Question: I have a contact form that I would like all elements to be floated to the left and aligned vertically, with the exception of the "message" box and submit button which should be floated and aligned on the right.
Currently, all fields seem to be flowing horizontally. How can I remedy?
<URL>
'''
<div id="contact">
<div id="contact-form" class="clearfix">
<h2><img src="img/chat.png" alt="contact frsh studio"></h2>
<ul id="errors" class="">
<li id="info">There were some problems with your form submission:</li>
</ul>
<p id="success">Thanks for your message! We will get back to you ASAP!</p>
<form method="post" action="process.php">
<input type="text" id="name" name="name" value="" placeholder="NAME" required="required" autofocus="autofocus" />
<input type="email" id="email" name="email" value="" placeholder="EMAIL" required="required" />
<select id="enquiry" name="enquiry">
<option value="refrsh">Brand REFRSH</option>
<option value="consult">Brand Consultation</option>
<option value="support">Just a Hello!</option>
</select>
<textarea id="message" name="message" placeholder="MESSAGE" required="required" data-minlength="20"></textarea>
<span id="loading"></span>
<input type="submit" value="Holla!" id="submit-button" />
<p id="req-field-desc"><span class="required">*</span> kind of necessary</p>
</form>
</div>
</div><!-- end contact -->
#contact-form {
width: 690px;
padding:20px;
margin: 50px auto;
position:relative;
}
#contact-form h2 {
margin-bottom:20px;
margin-top:40px;
text-align: center;
}
#contact-form input,
#contact-form select,
#contact-form textarea,
#contact-form label {
font-size:15px;
margin-bottom:2px;
}
#contact-form input,
#contact-form select,
#contact-form textarea {
float: left !important;
width:320px;
margin-bottom:20px;
padding:4px;
}
#contact-form textarea {
height:150px;
resize: none;
}
#contact-form #message {
clear: both;
float: right !important;
}
#contact-form label {
display:block;
}
#contact-form .required {
font-weight:bold;
color:#F00;
}
#contact-form #submit-button {
width: 100px;
border: 2px solid #515151;
display:block;
float:rightright;
margin-bottom:0px;
margin-right:6px;
}
#contact-form #loading {
width:32px;
height:32px;
background-image:url(../img/loading.gif);
display:block;
position:absolute;
rightright:130px;
bottombottom:16px;
display:none;
}
#errors {
border:solid 1px #E58E8E;
padding:10px;
margin:25px 0px;
display:block;
width:437px;
-webkit-border-radius:8px;
-moz-border-radius:8px;
border-radius:8px;
background:#FFE6E6 url(../img/cancel_48.png) no-repeat 405px center;
display:none;
}
#errors li {
padding:2px;
list-style:none;
}
#errors li:before {
content: ' - ';
}
#errors #info {
font-weight:bold;
}
#errors #info:before {
content: '';
}
#success {
border:solid 1px #83D186;
padding:25px 10px;
margin:25px 0px;
display:block;
width:437px;
-webkit-border-radius:8px;
-moz-border-radius:8px;
border-radius:8px;
background:#D3EDD3 url(../img/accepted_48.png) no-repeat 405px center;
font-weight:bold;
display:none;
}
#errors.visible, #success.visible {
display:block;
}
#req-field-desc {
font-style:italic;
}
/* Remove box shadow firefox, chrome and opera put around required fields. It looks rubbish. */
input:required, textarea:required {
-moz-box-shadow:none;
-webkit-box-shadow:none;
-o-box-shadow:none;
box-shadow:none;
}
/* Normalize placeholder styles */
/* chrome, safari */
::-webkit-input-placeholder {
color:#CCC;
font-style:italic;
}
/* mozilla */
input:-moz-placeholder, textarea:-moz-placeholder {
color:#CCC;
font-style:italic;
}
/* ie (faux placeholder) */
input.placeholder-text, textarea.placeholder-text {
color:#CCC;
font-style:italic;
}
'''

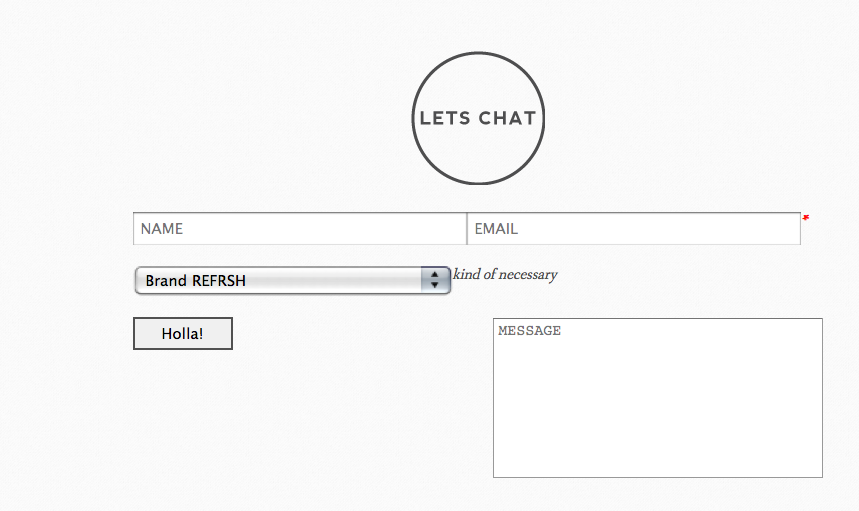
Answer: Updated JSFiddle: <URL>
As I mentioned in my comment, don't forget to utilize the CSS 'clear' definition when dealing with 'float'.
For instance, all that was needed here was a 'clear: left;'.
'''
#contact-form input,
#contact-form select,
#contact-form textarea {
clear:left;
float: left;
width:320px;
margin-bottom:20px;
padding:4px;
}
'''
I also rearranged some of the HTML. Sometimes this is required to obtain the desired layout. For instance, I moved '<textarea>' to the beginning of the form in order for it to show up correctly.
Remember that, usually, there are many ways to accomplish a layout with HTML and CSS; my suggestion was just one way.
There are many articles and tutorials on float but here's a good primer: <URL>